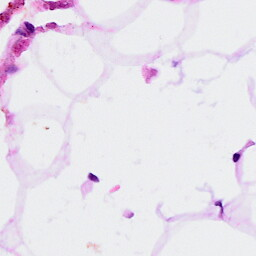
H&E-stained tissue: Breast